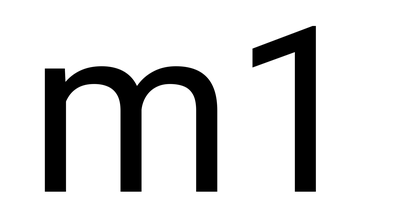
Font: Roboto_Regular